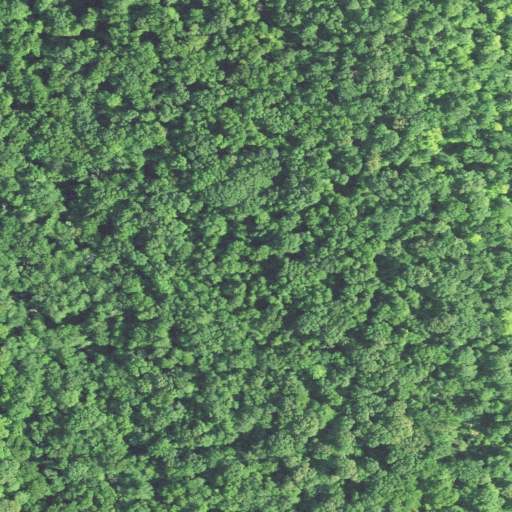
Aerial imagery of cape in Connecticut named Vaughns Neck containing deciduous forest and woody wetlands